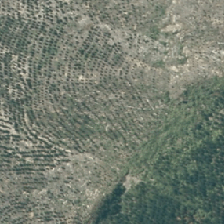
Land cover: harvested_forest